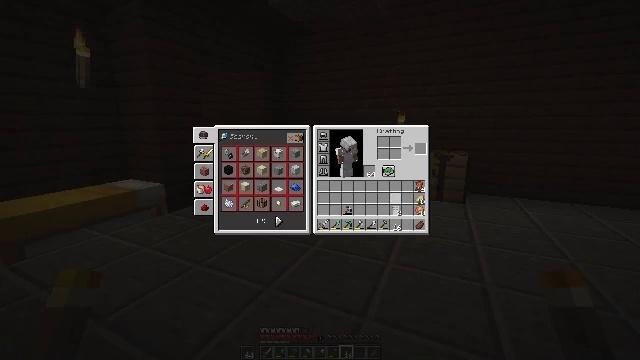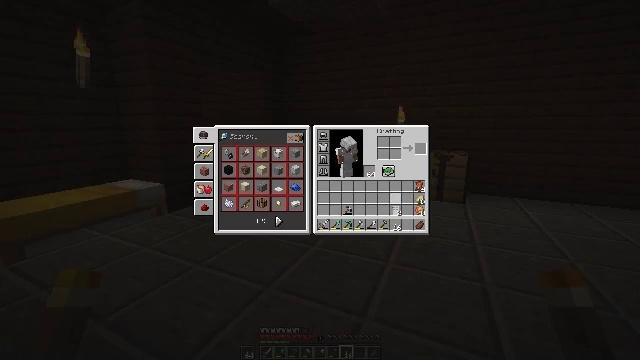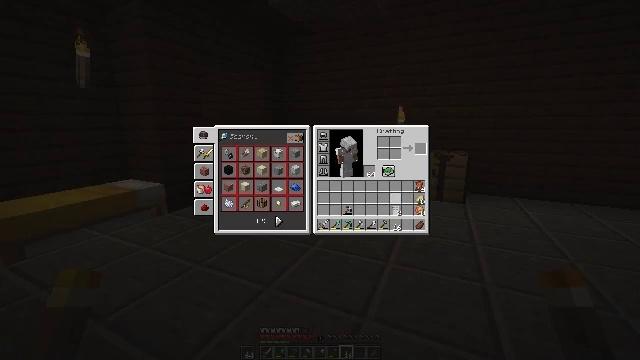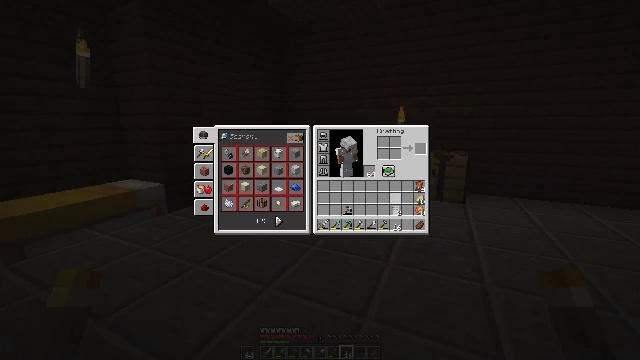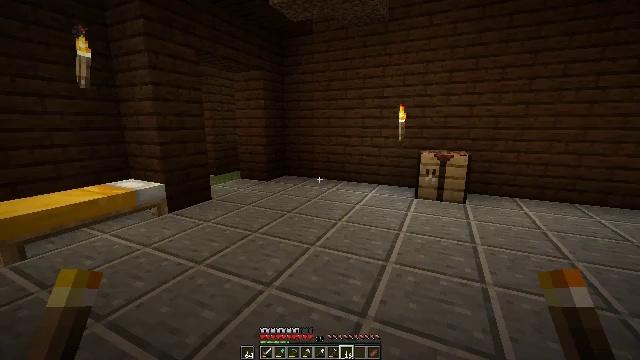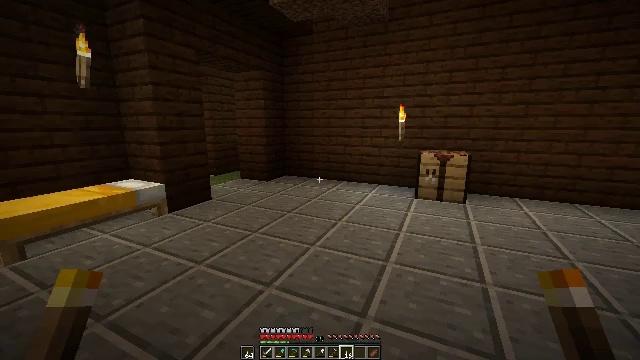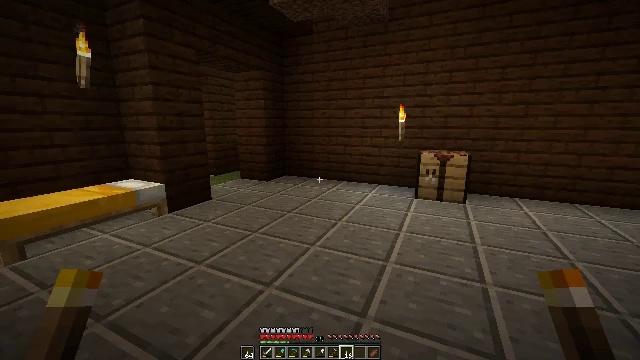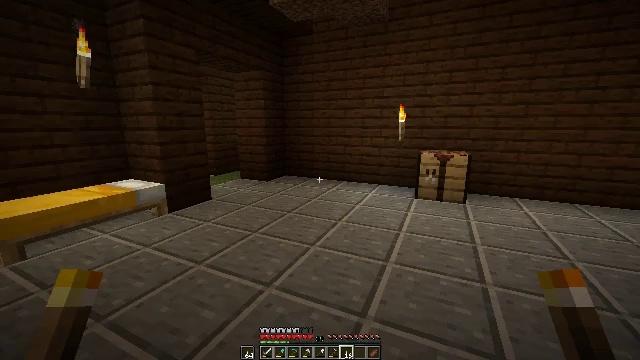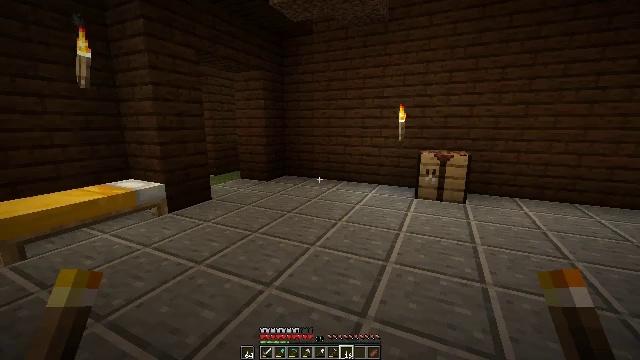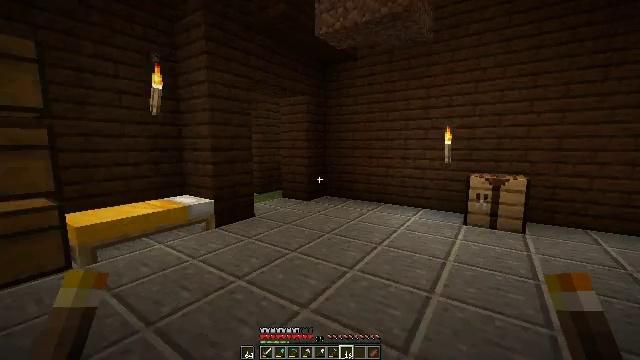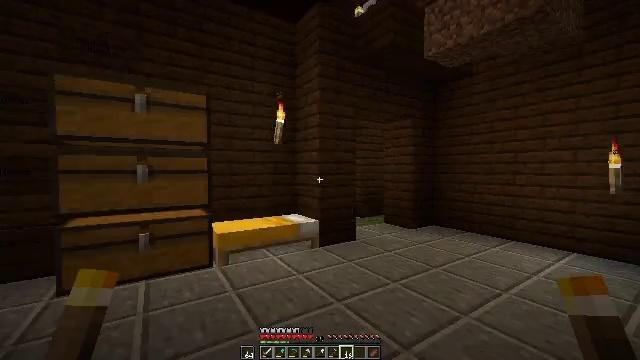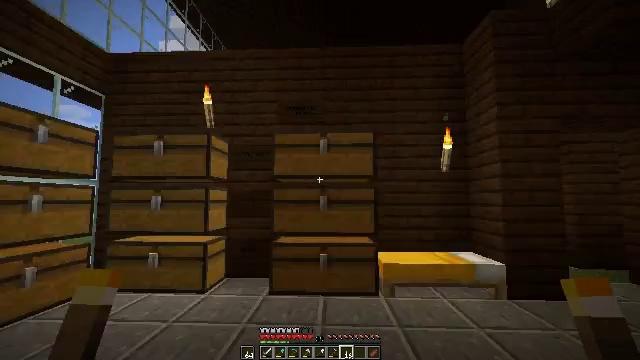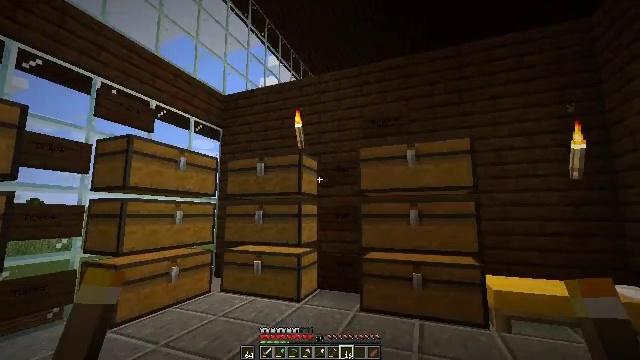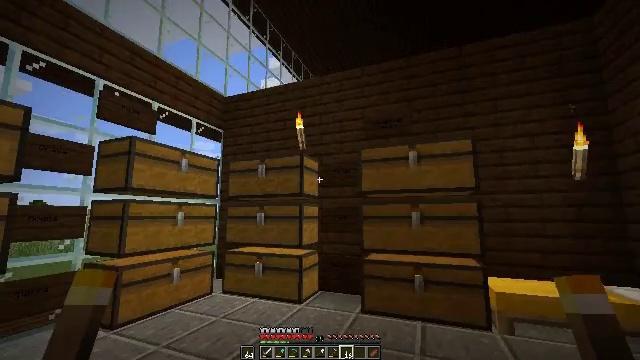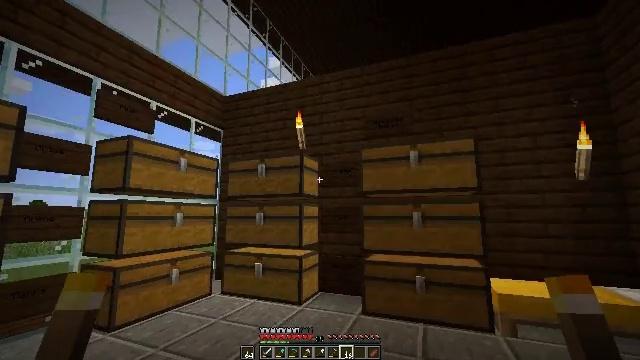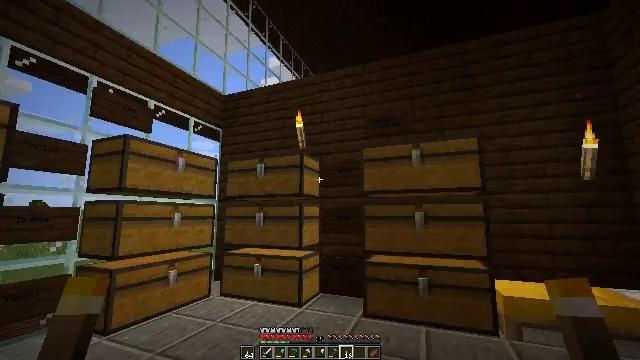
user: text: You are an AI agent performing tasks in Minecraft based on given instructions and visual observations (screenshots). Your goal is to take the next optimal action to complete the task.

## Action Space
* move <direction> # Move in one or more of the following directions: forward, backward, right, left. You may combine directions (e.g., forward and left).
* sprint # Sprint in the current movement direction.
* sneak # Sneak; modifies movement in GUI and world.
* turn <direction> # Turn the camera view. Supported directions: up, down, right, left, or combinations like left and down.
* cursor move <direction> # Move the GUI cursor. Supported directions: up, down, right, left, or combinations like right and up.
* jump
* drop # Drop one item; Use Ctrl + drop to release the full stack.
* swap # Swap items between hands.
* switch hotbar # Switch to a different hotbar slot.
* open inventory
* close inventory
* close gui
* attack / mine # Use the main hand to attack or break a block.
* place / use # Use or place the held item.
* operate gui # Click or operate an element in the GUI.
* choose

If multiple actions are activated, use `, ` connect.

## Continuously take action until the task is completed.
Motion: motion action
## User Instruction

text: Create a stone button in the crafting menu.
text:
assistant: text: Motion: no_op
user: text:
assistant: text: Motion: no_op
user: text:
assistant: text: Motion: no_op
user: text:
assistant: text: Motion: no_op
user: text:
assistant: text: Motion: no_op
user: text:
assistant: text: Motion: no_op
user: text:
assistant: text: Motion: no_op
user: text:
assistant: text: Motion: no_op
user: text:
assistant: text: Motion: turn left and up
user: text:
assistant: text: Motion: turn left and up
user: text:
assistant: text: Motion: turn left and up
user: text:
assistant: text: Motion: turn left and up
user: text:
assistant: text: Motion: no_op
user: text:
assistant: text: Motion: move forward
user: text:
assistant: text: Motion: move forward
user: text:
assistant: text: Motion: move forward
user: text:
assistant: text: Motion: move forward
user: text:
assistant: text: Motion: move forward
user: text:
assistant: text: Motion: move forward
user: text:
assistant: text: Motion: move forward, turn right
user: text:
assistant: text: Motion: move forward, turn right and down
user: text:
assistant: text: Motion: move forward, turn left
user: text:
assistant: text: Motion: move forward, turn left
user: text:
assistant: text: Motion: turn left
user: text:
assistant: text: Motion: turn left
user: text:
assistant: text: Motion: turn left
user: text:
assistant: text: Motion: turn left
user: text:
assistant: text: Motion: no_op
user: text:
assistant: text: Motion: no_op
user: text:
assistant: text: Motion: no_op